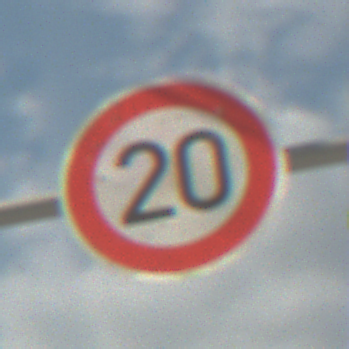
Verkehrszeichen: Geschwindigkeit20
Umgebung: Outdoor, Beach
Tageszeit: MorningAfternoon
Wetter: PartlyCloudy
Licht: Natural
Jahreszeit: NotSpecified
Kontrast: HighContrast